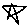
Label: star